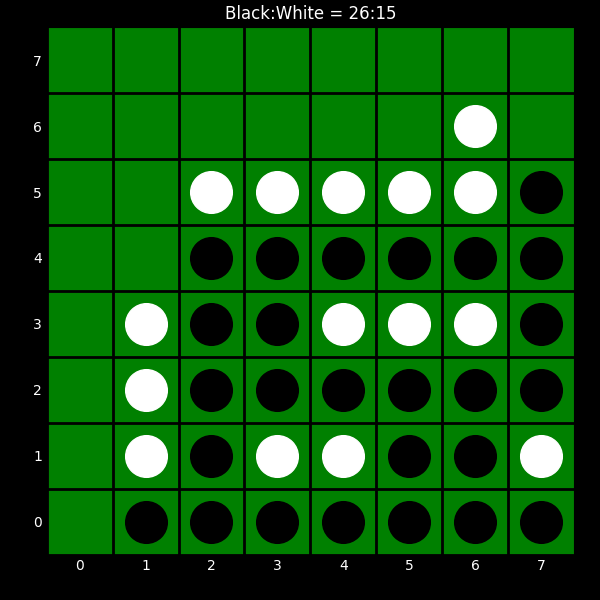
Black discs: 26
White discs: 15